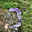
Label: 3